Field crop: tomato
Growth stage: 2
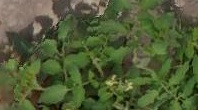
Species: tomato